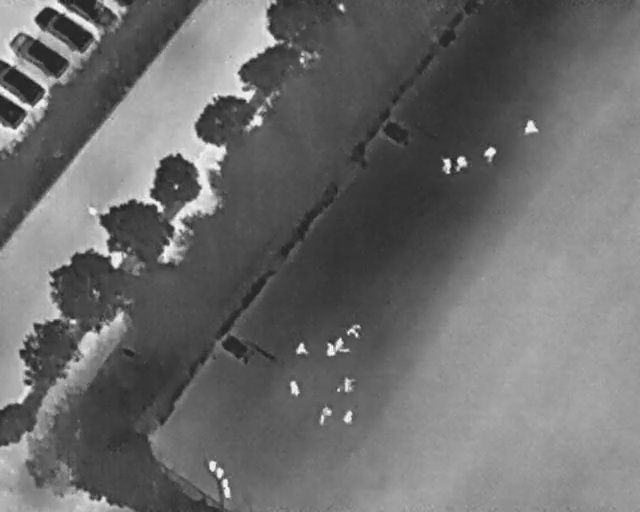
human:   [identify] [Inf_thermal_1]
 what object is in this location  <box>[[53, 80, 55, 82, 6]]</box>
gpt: <ref>1 small person at the bottom</ref>

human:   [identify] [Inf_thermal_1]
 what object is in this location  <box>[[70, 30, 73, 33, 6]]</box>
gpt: <ref>1 medium person at the right</ref>